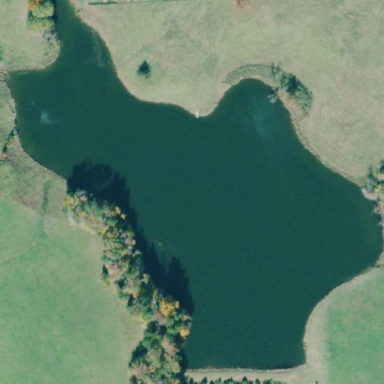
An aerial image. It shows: Pond surrounded by natural water.